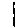
Label: line